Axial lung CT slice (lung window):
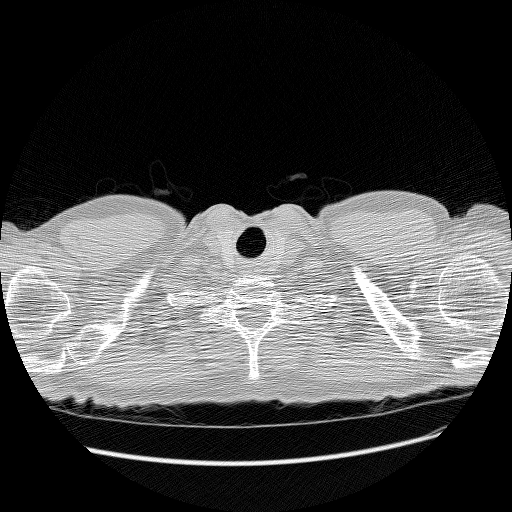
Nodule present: no